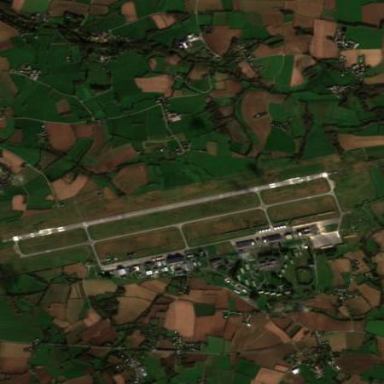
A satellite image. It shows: Military airfield within aerodrome. It is surrounded by fence.